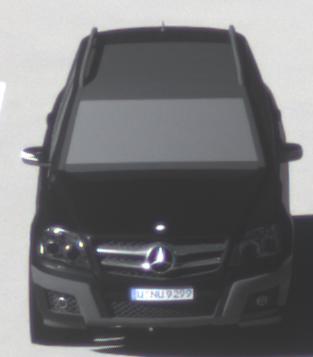
Make: Mercedes-Benz
Model: GLK 280
Detailed model: GLK-Class (204)
Model produced from: 2008/10
Model produced until: 2009/04
Doors: 5
Color: black
Road condition: dry road
Daytime: morning or afternoon
Contrast: high contrast